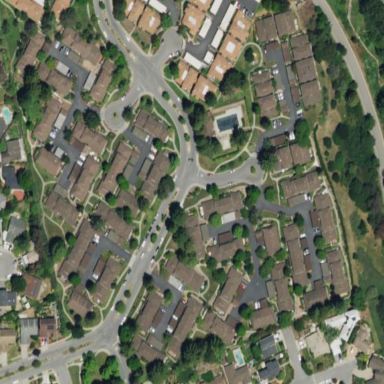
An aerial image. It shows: Residential area.